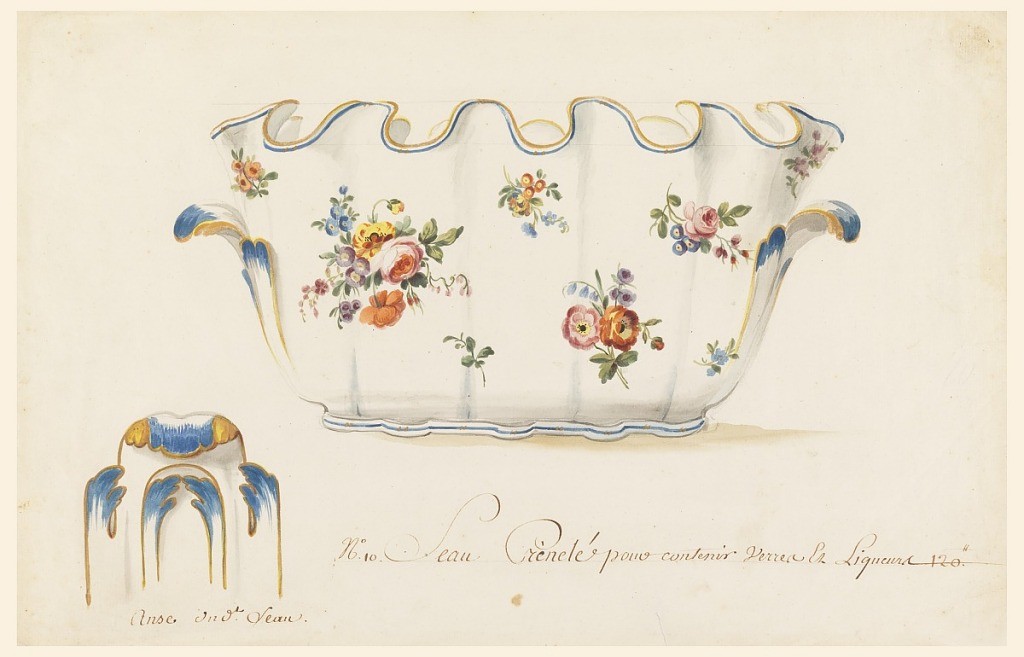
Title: Design for a Painted Porcelain Cooler for Wine Bottle and Glasses
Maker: Jacques-François Micaud, French, ca.1732–1811
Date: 1765–75
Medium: Pen and brown ink, brush and watercolor on cream laid paper
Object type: Drawing
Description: Drawing of a porcelain punch ball in elevation with a fluted rim containing blue and brown (gold toned) bands, with scattered floral clusters. Detail of handle at lower left.